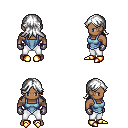
a pixel art fantasy rpg character, male body template, human, dark skin, blue vest, white pants, white loose hair, metal gloves, gold boots, four views (front, back, left, right), 2x2 character sprite sheet, small pixel art, hard edges, no anti-aliasing